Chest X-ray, PA view. Patient: 43 years old, sex F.
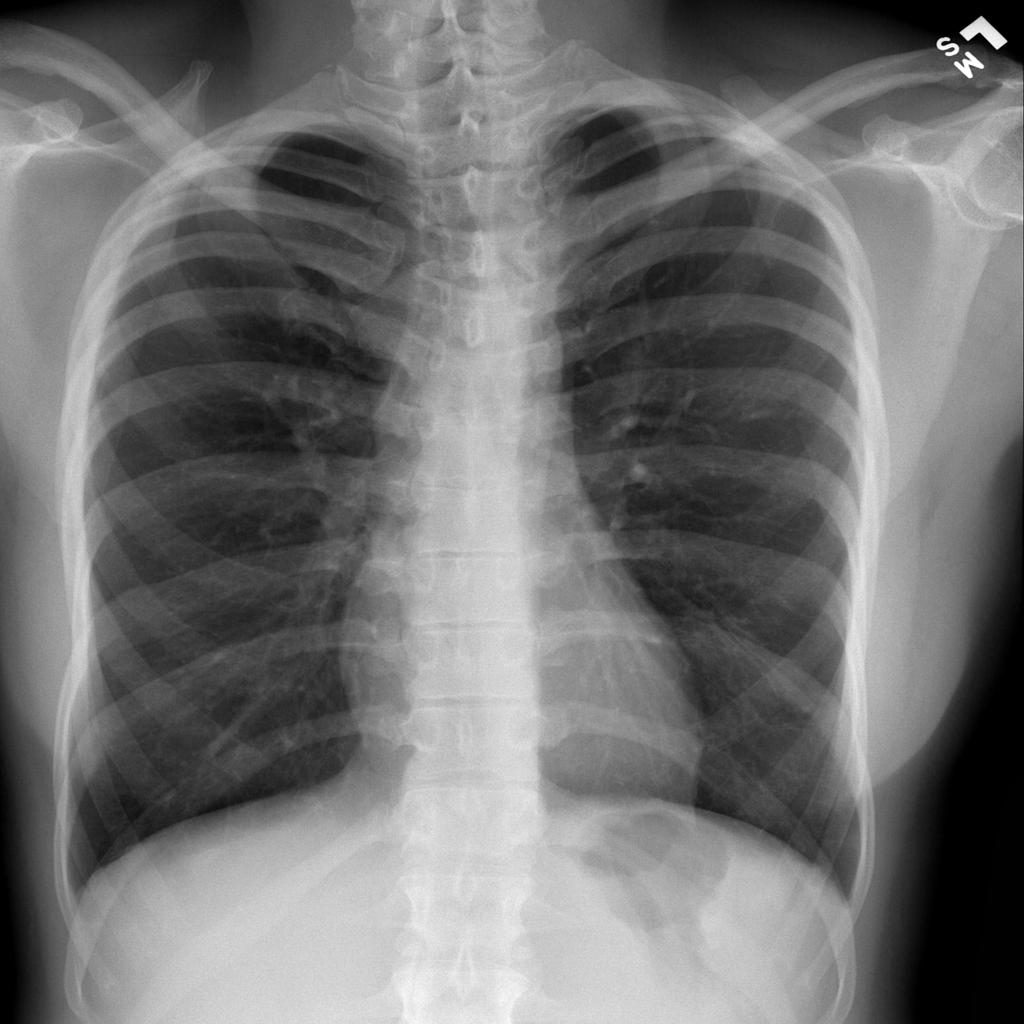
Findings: No Finding